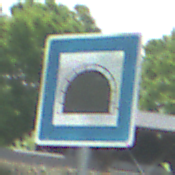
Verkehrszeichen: Tunnel
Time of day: Midday
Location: Outdoor (Nature)
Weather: PartlyCloudy
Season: NotSpecified
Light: Natural